Question: for example:
> a-[r]->b, there are multi r between the two nodes, each r.userId is unique.
(eg: a-[r:R {userId:"user1"}]->b, (a-[r:R{userId:"user2"}]->b,
and the same for a-[r]->c
And the situation is a-[r]->b has a relationship: r.userId = amdin, but a-[r]->c doesn't have this relationship.
how can i only return c.
i try to create cypher:
> "MATCH (a:SomeLabel)-[r:SomeR]->(any:SomeLabel) "
"WHERE id(a)=0 AND r.userId <> "admin" "
"RETURN any";
but this will also return b ,because a->b has other relationship: r.userId=xxxx
how can i write the cypher to return nodes not inculde user.Id="admin"......
I draw a picture below, multi relationship named sr but with different properties (userId is unique),
and i want to find all nodes that related to node A, but not contains sr {userId:admin}, i add a red underline there. So as in the picture, node B has the relationship sr {userId:admin}, so i only want to return node C, no node B

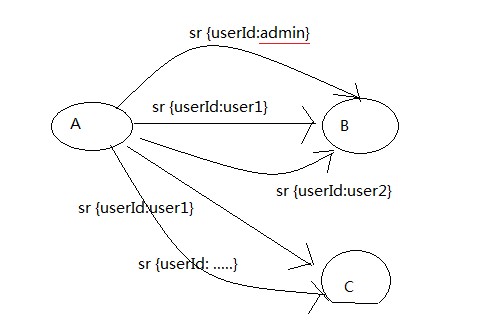
Answer: For showing simple representations of graph problems, <URL> are really helpful as people can explore the data.
I've created one based on your description: <URL>
To your problem, you can collect all usernames involved in the relationships per pair of nodes and filter based on those:
'''
MATCH (a { name:'A' })-[r:sr]->b
WITH a,b, collect(r.name) AS usernames
WHERE NOT 'admin' IN usernames
RETURN a, b
'''